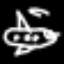
Label: airplane